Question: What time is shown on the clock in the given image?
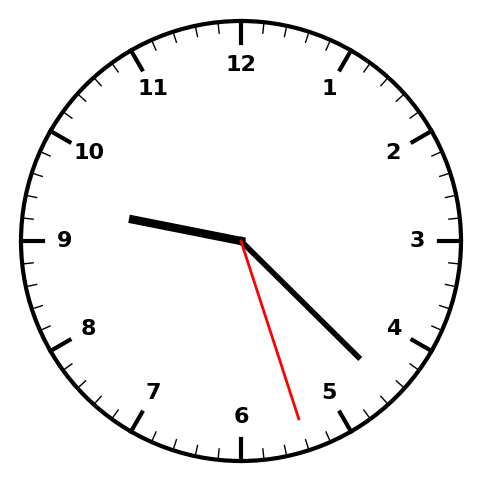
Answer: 09:22:27